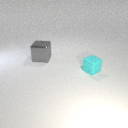
small cyan rubber cube in front of large gray metal cube